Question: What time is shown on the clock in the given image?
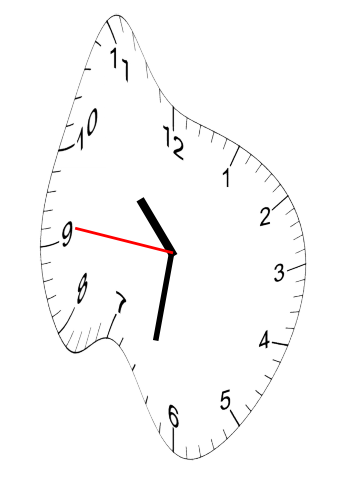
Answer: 10:31:46